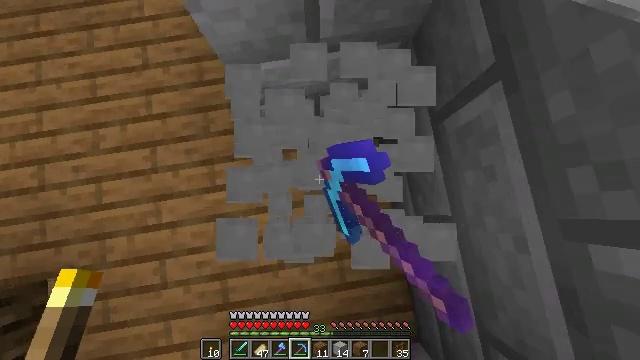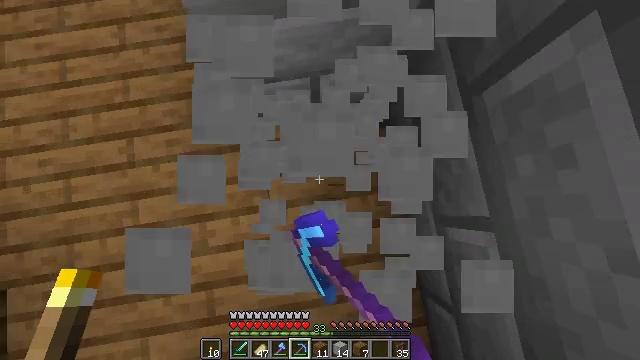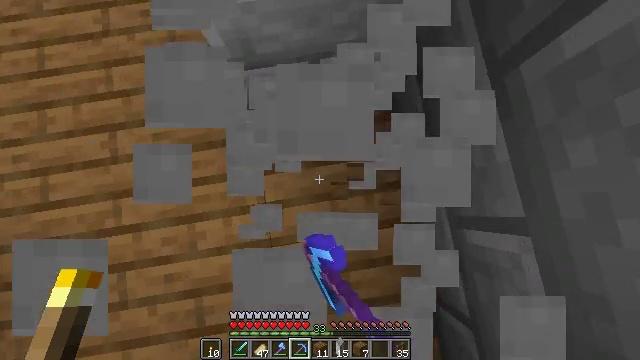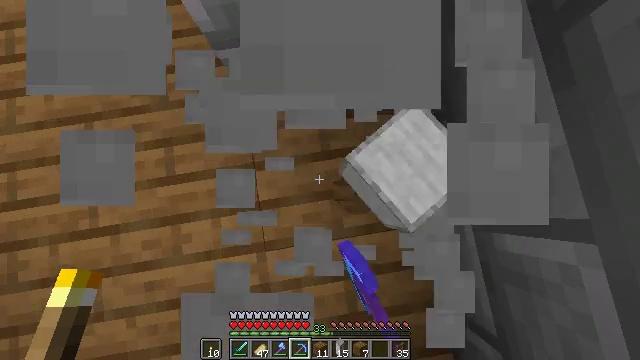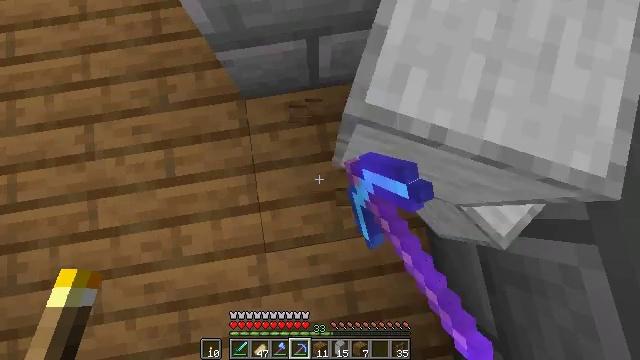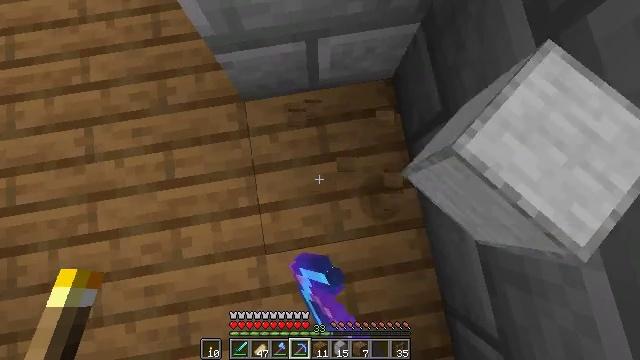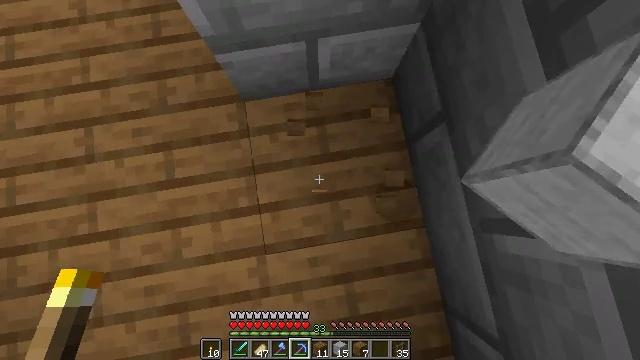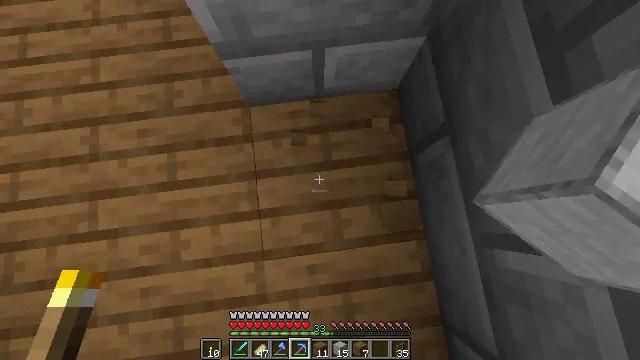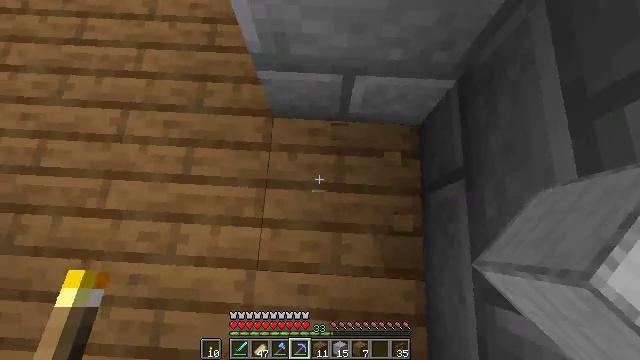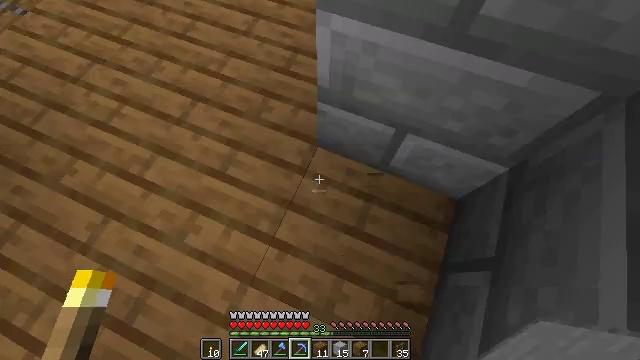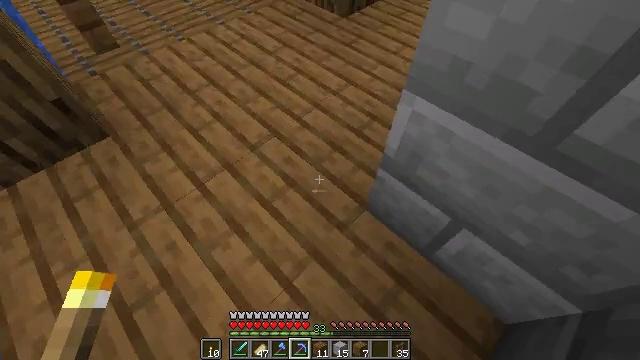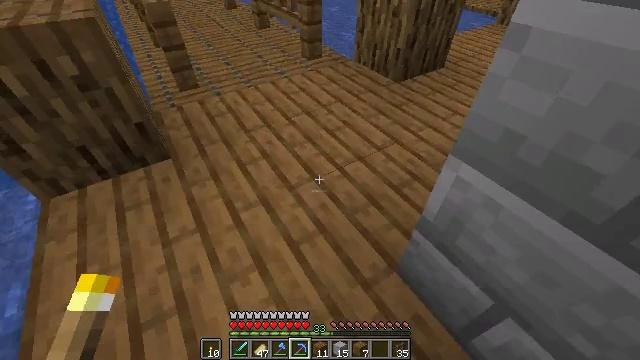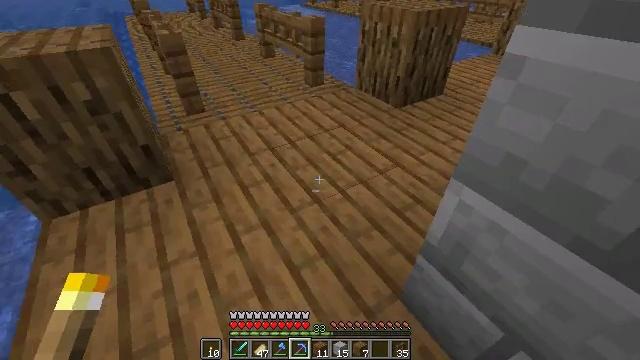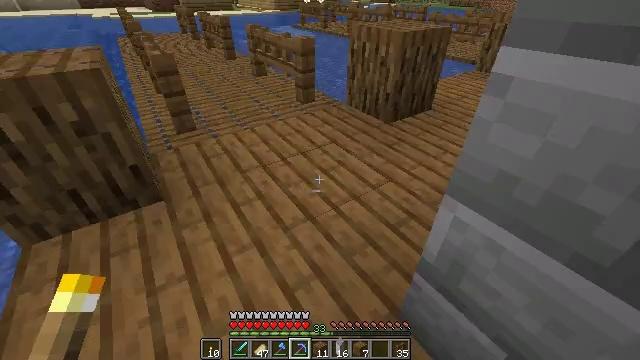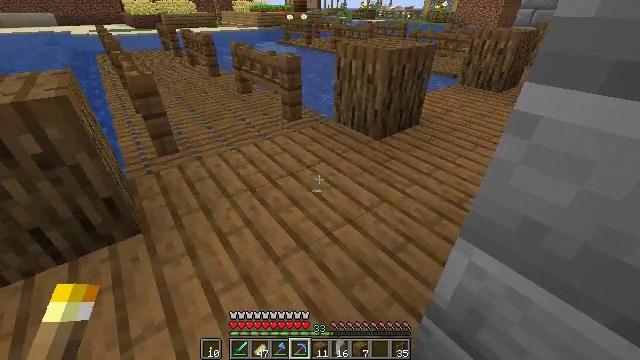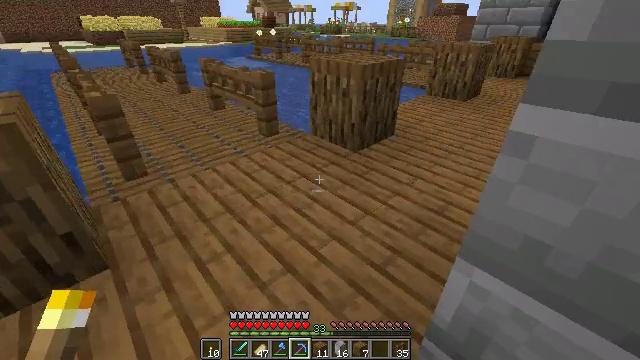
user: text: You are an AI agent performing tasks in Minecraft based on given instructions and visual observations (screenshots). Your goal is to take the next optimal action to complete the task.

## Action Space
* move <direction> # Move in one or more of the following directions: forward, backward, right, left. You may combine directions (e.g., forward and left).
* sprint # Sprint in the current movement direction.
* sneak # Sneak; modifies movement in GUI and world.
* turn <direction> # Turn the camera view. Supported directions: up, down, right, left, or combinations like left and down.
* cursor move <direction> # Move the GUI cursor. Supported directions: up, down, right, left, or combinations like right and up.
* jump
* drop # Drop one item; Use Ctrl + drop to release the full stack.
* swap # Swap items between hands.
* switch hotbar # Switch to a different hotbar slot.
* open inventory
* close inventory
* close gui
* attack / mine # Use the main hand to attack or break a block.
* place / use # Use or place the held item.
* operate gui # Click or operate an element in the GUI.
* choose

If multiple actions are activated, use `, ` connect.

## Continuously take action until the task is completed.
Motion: motion action
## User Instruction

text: Dig and collect smooth stone.
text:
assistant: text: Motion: attack / mine
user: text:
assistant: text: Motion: attack / mine
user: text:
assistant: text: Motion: attack / mine
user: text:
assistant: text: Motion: attack / mine
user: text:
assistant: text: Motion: attack / mine
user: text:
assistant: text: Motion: no_op
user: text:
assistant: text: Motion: turn left and up
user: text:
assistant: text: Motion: turn left and up
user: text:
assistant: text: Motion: turn left and up
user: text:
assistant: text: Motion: turn left and up
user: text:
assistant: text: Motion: turn left and up
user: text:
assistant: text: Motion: turn up
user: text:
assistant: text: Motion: move forward, turn right and up
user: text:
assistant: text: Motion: move forward and move left, turn right and up
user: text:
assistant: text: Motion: move forward and move left, turn right and up
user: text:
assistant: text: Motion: move forward and move left, turn right and up
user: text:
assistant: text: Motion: move forward and move left, turn right and up
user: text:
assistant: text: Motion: move forward and move left, turn right and up
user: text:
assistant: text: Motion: move forward, turn right and up
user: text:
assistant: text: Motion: move forward, turn right
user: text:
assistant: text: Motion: move forward
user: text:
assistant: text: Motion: move forward
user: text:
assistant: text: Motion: move forward
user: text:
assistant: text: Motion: move forward
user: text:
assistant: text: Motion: move forward
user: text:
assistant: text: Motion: move forward
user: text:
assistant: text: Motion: move forward, turn right
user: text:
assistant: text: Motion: move forward, turn right
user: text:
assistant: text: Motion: move forward, turn right
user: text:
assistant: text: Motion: move forward